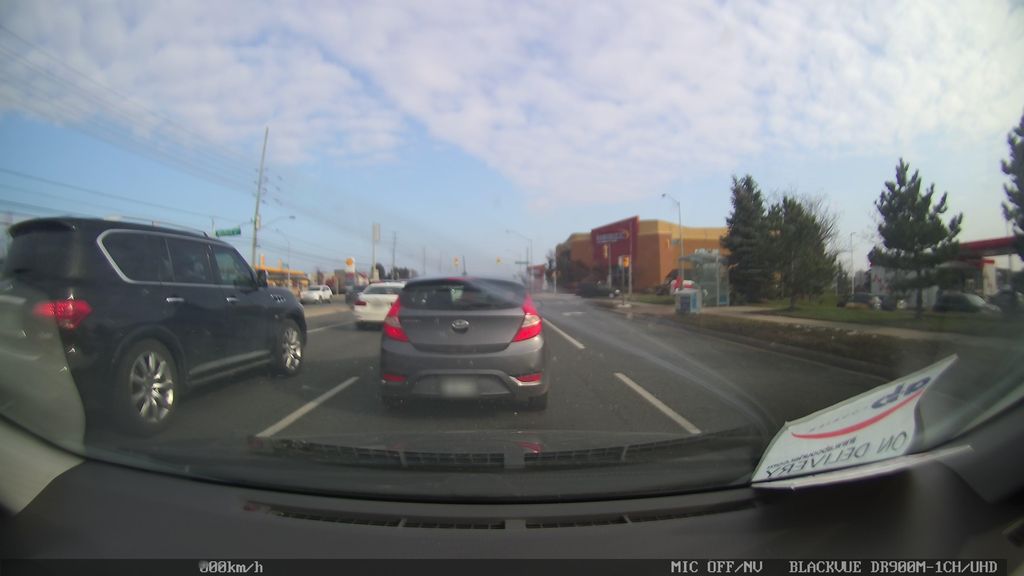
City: toronto